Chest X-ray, PA view. Patient: 64 years old, sex M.
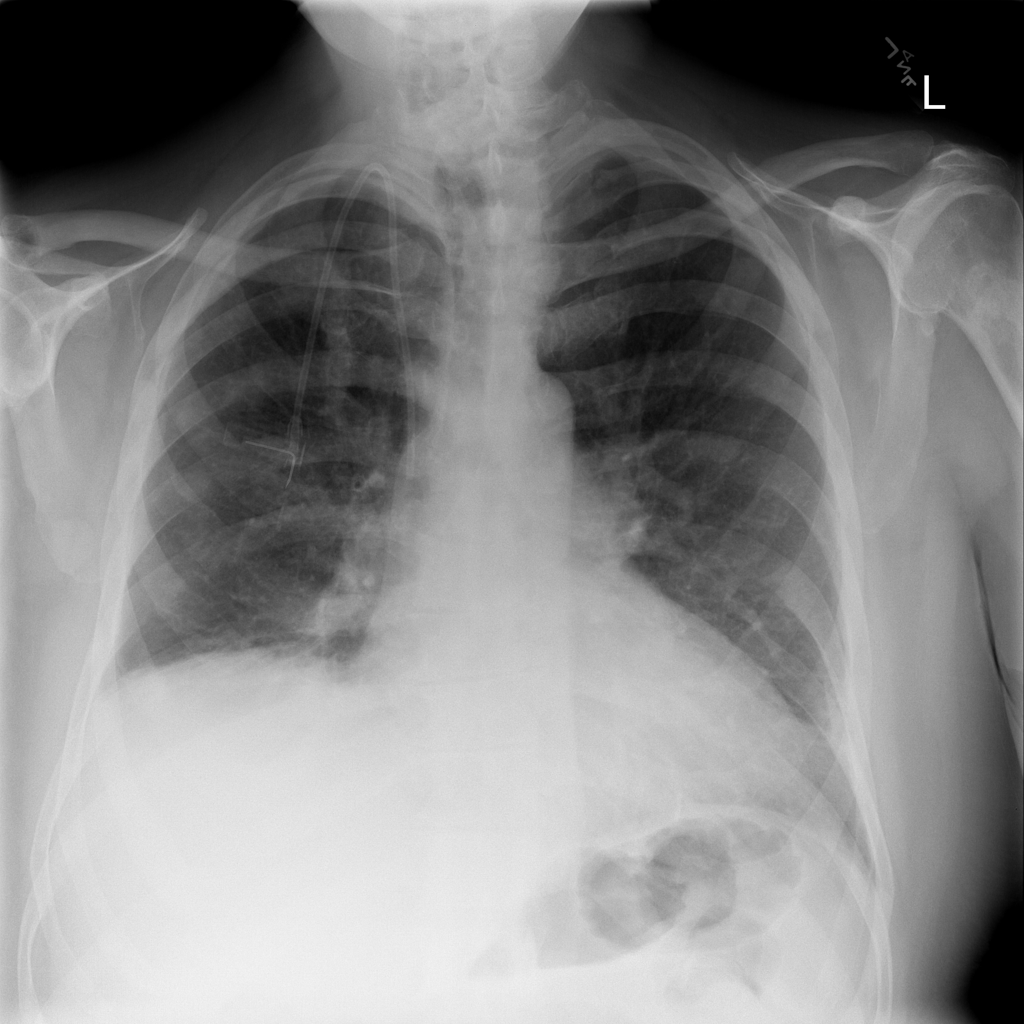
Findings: Atelectasis, Effusion